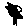
Label: tree